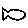
Label: fish